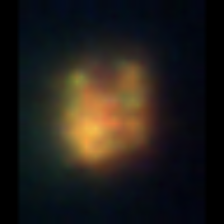
Taxon: Unknown_detritus
Group: Unknown